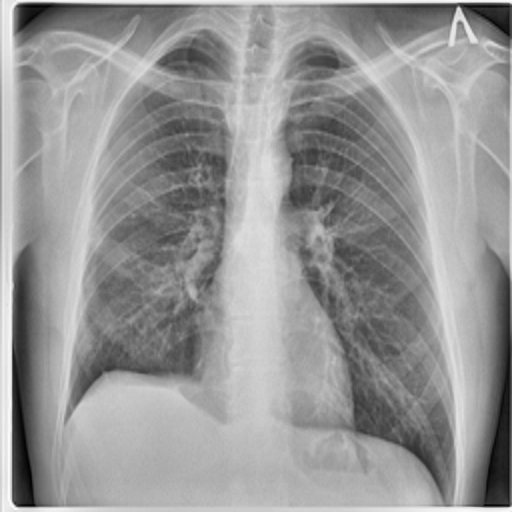
Finding: TUBERCULOSIS